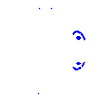
Particle: kaon